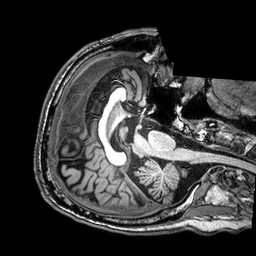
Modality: T1w
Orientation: axial
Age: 66
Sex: male
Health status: healthy
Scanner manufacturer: philips
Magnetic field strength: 3 T